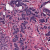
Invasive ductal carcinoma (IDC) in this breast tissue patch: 1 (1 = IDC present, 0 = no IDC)